Interaction volume radius: 10 \u00c5
Interaction volume height: 20 \u00c5
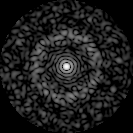
Disorder parameter: 0.8305